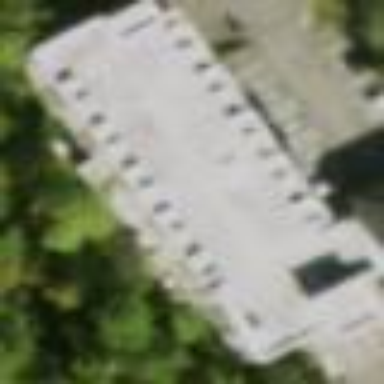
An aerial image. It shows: Hotel building.